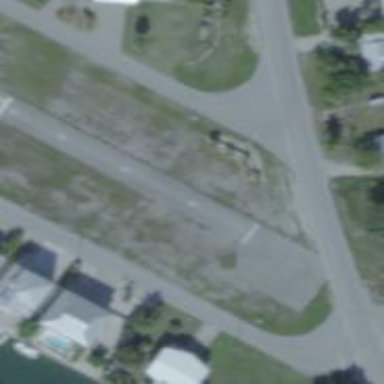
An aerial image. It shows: Taxiway at the airport with asphalt surface.